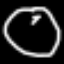
Label: clock